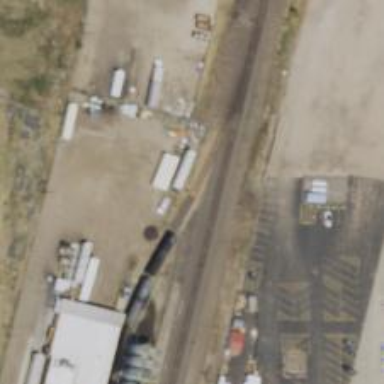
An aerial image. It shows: Railway siding for service.